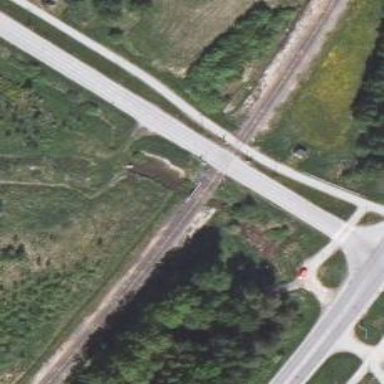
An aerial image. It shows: Signal light at railway crossing.